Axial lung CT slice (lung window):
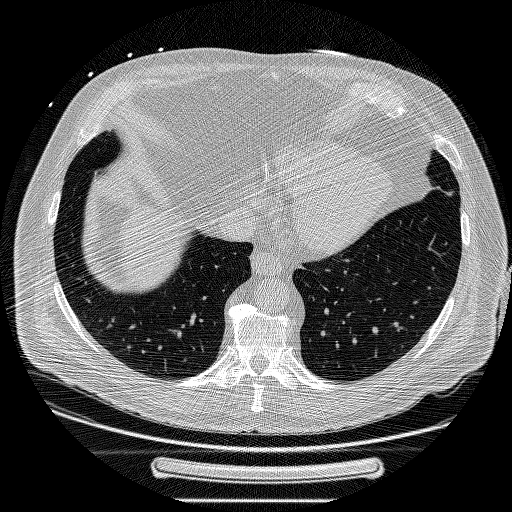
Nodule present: no